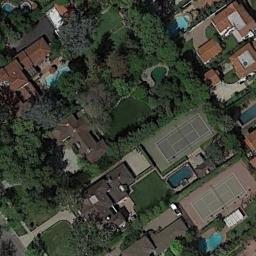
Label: tennis_court